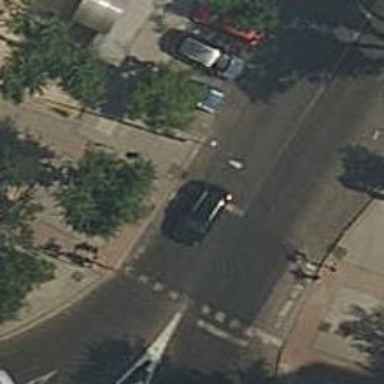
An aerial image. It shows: Road with traffic signals and zebra crossing with traffic signals.